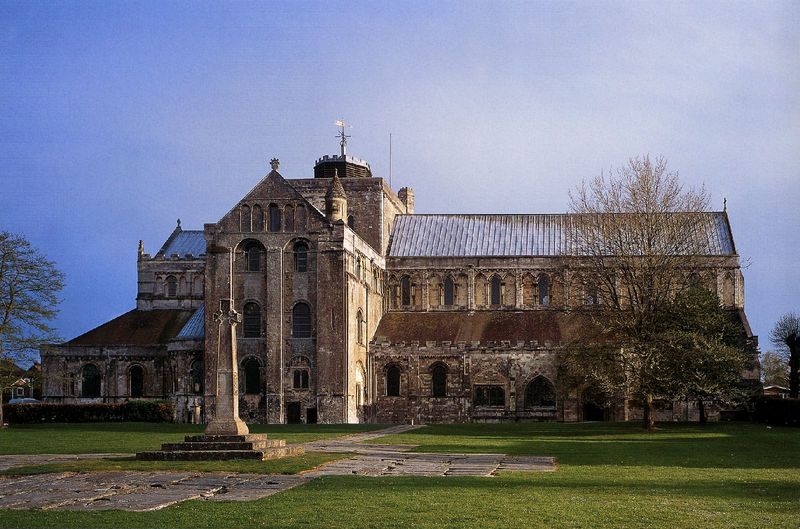
Titel: Abtei Romsey
Standort: Southampton, Romsey (EU - GB)
Schlagwörter: baum, blau, himmel, schatten, grün, fenster, licht, pfeiler, säule, dach, gebäude, gras, rasen, schloss, steine, kirche, wiesen, turm, herbst, winter, treppe, stufen, foto, fotografie, bögen, ruine, kloster, kreuz, sonnig, kathedrale, photo, seitenschiff, mittelalter, apsis, streiflicht, kühl, etagen, abtei, steinplatten, basilika, romanisch, absis, kreuzförmig, keltisch, giebl, kreuzschiff, abensdstimmung, akkaden, blechdack, biegeldach